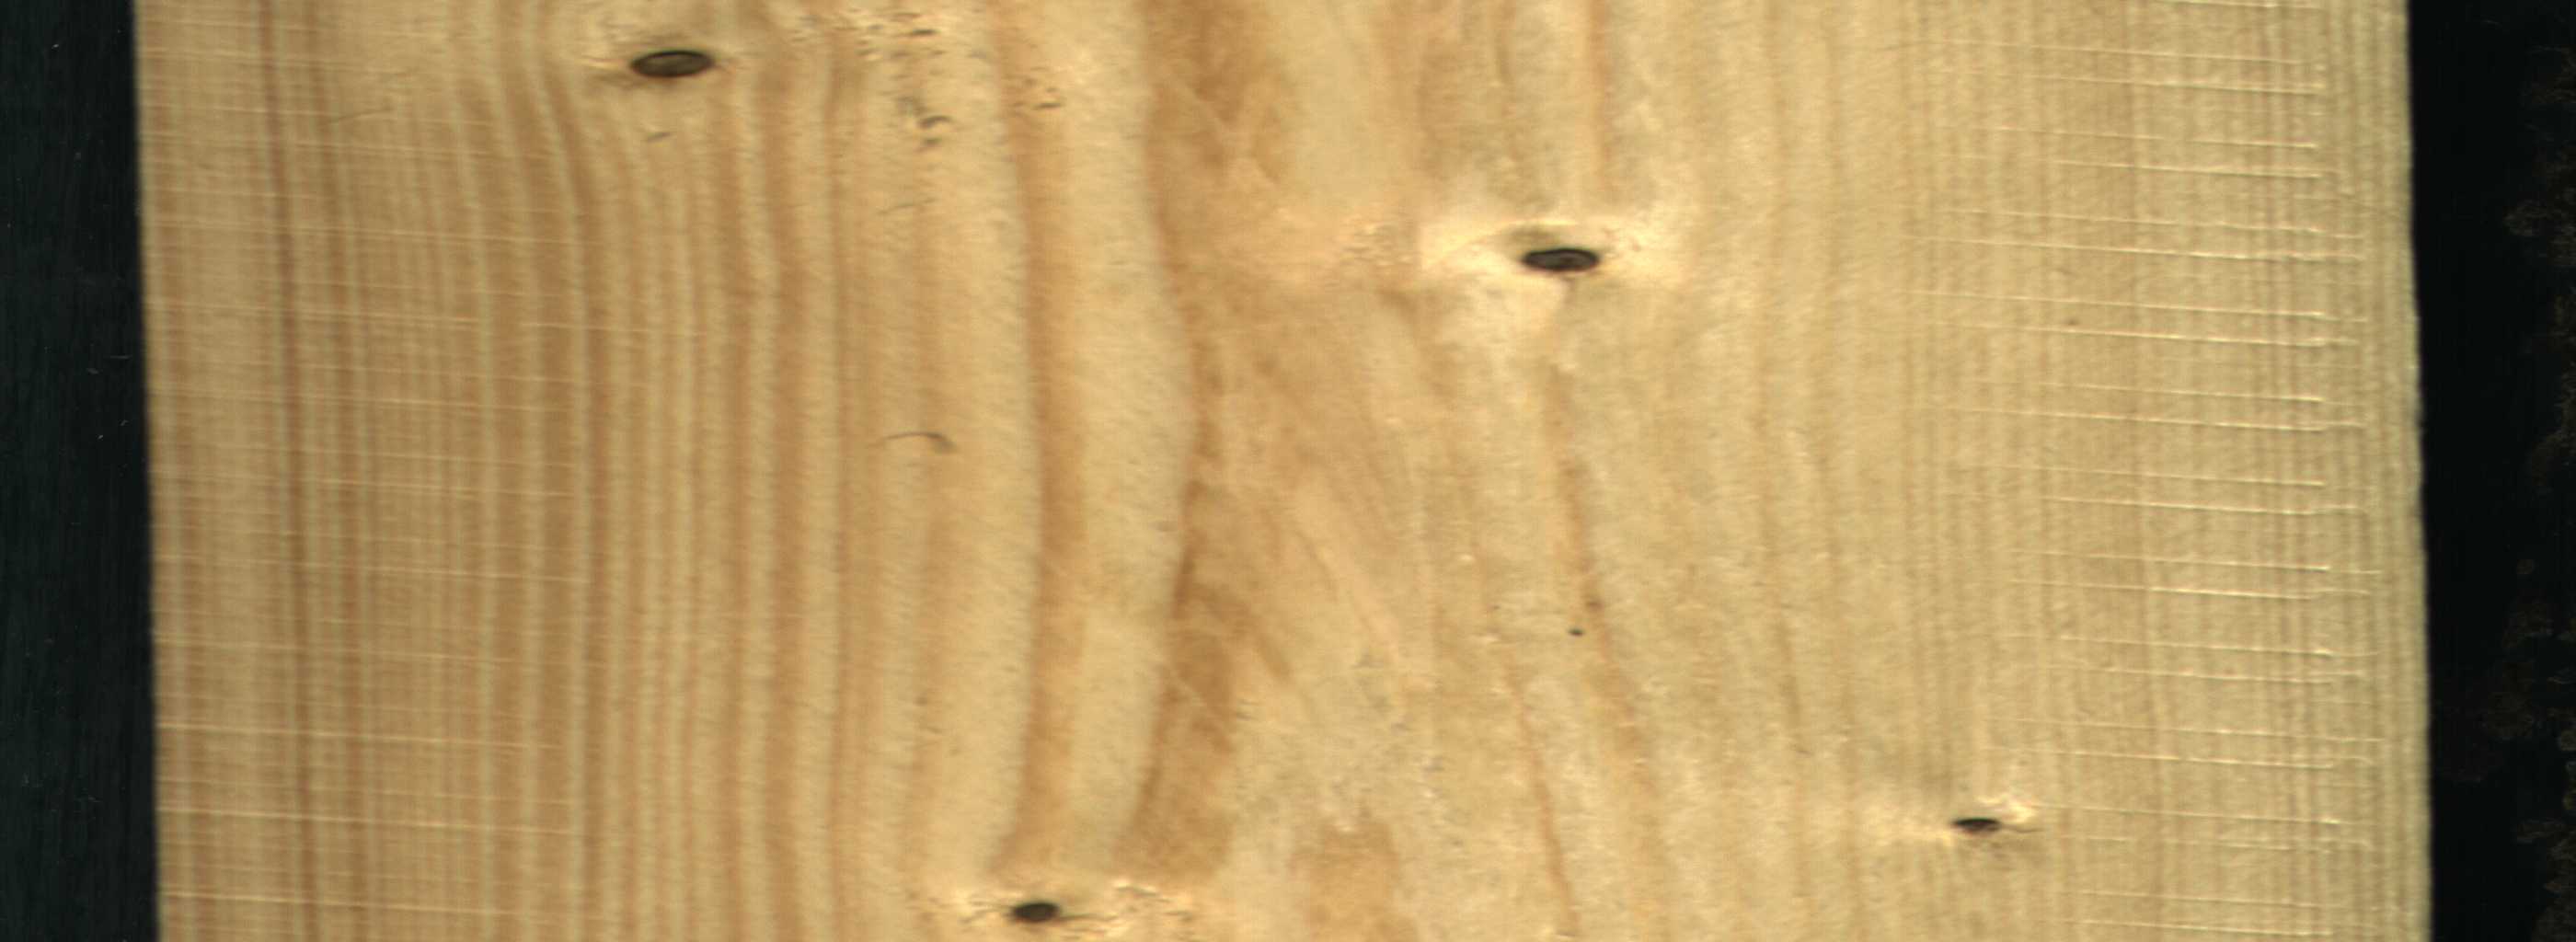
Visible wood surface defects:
Dead_Knot
Dead_Knot
Dead_Knot
Live_Knot